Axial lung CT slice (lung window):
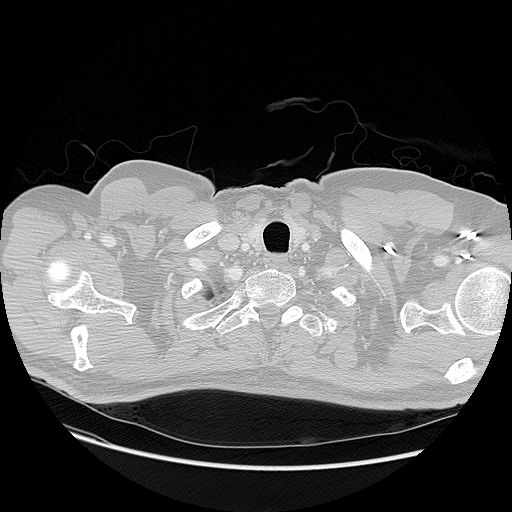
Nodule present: no